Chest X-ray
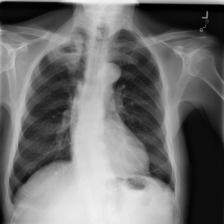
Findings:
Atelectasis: negative
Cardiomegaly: negative
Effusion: negative
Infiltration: negative
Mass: positive
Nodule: negative
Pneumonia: negative
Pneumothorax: negative
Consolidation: negative
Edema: negative
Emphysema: positive
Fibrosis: negative
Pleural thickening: negative
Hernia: negative